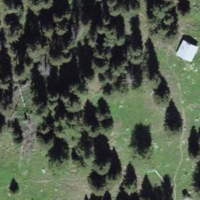
EUNIS habitat code: 44
Species observed at this site:
Larix decidua
Ajuga pyramidalis
Silene dioica